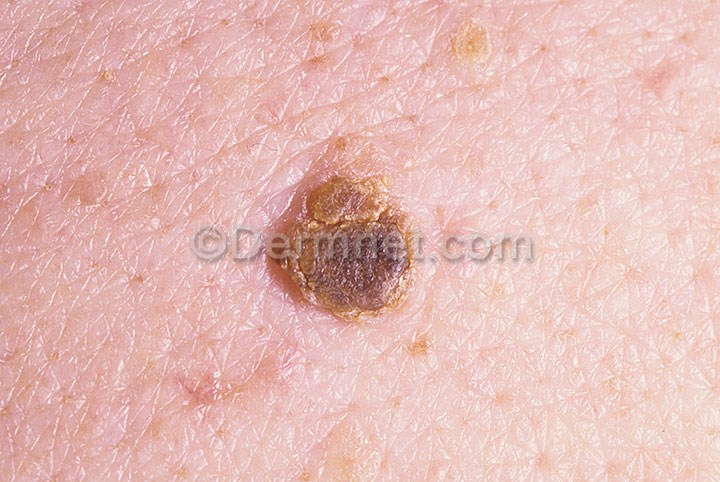
Disease: Seborrheic Keratoses and other Benign Tumors